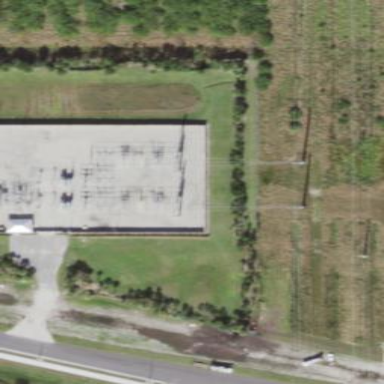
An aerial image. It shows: Distribution level power substation surrounded by fence.